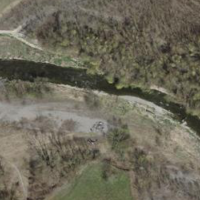
EUNIS habitat code: 25
Species observed at this site:
Tanacetum vulgare